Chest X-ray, PA view. Patient: 73 years old, sex M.
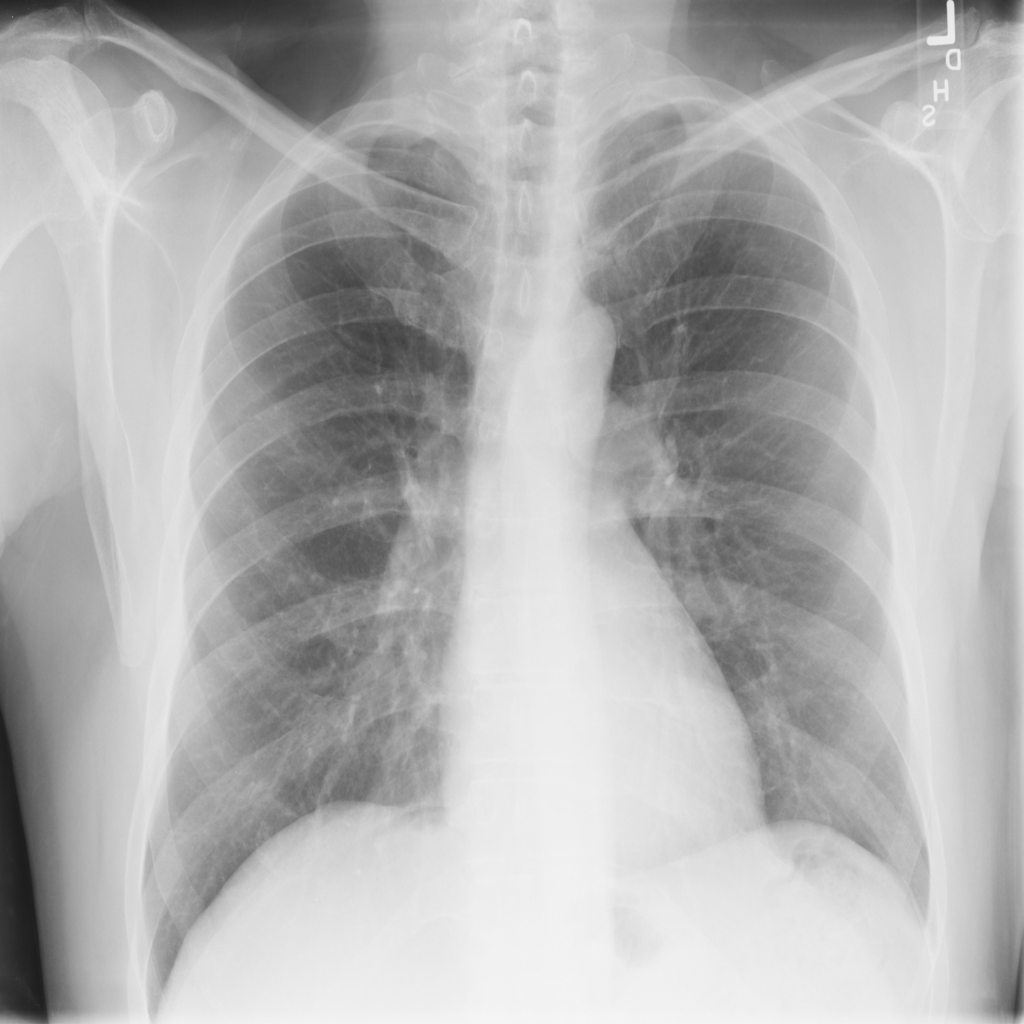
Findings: No Finding